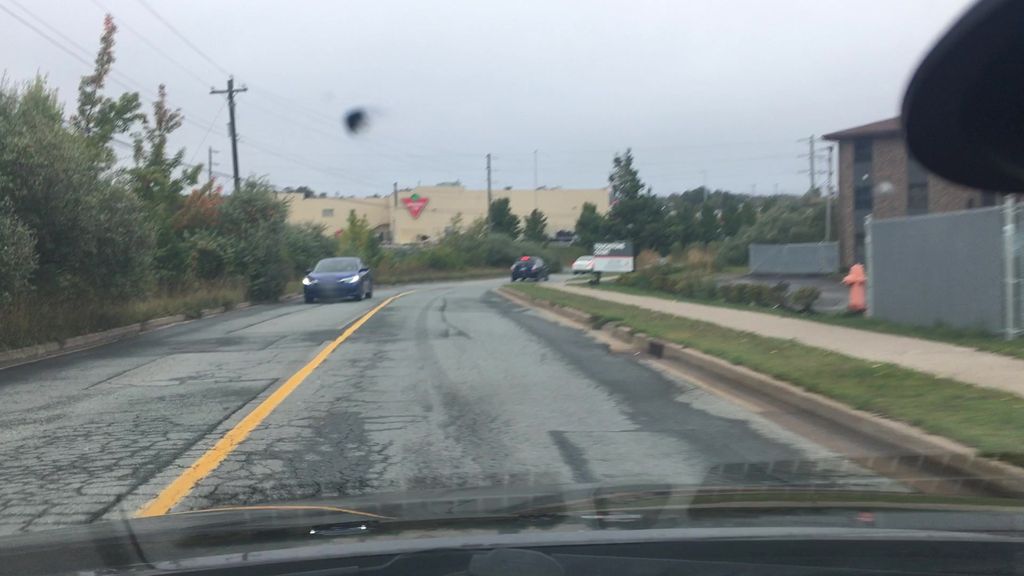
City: halifax